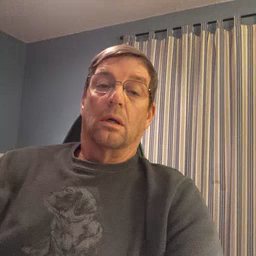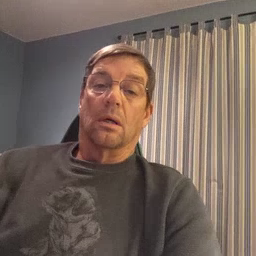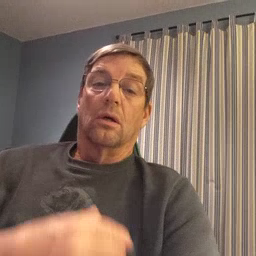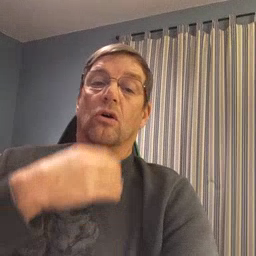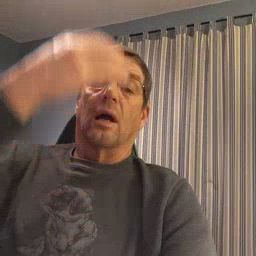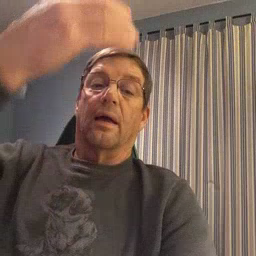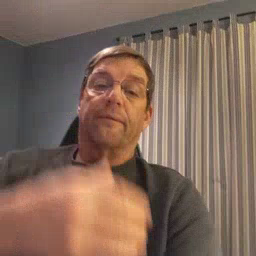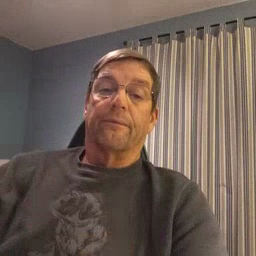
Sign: giraffe